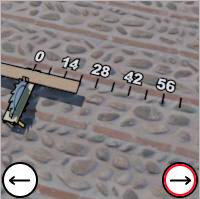
Task: length
Answer: 21
First scale value: 14.0